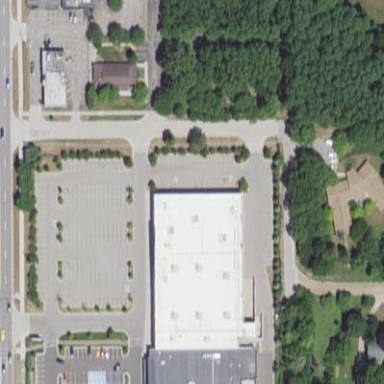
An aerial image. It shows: Retail building.